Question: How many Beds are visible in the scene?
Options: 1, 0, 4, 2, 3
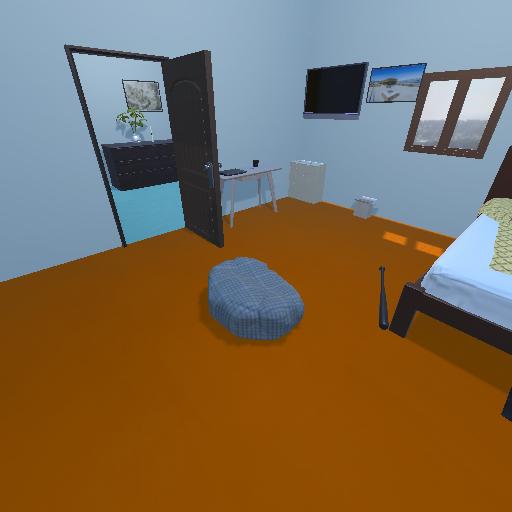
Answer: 1